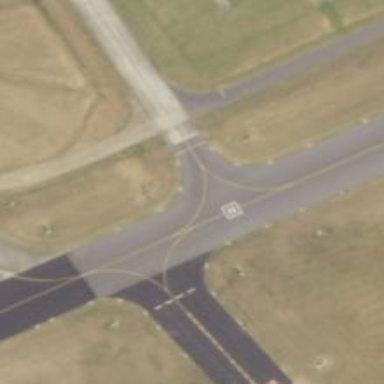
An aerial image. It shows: Image of taxiway at airport.